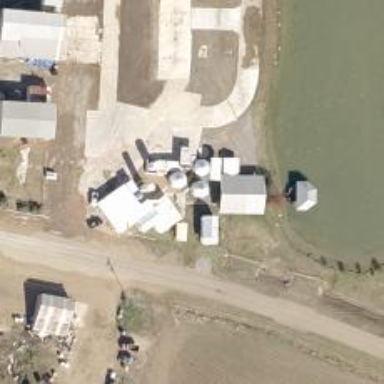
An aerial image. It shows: Silo.